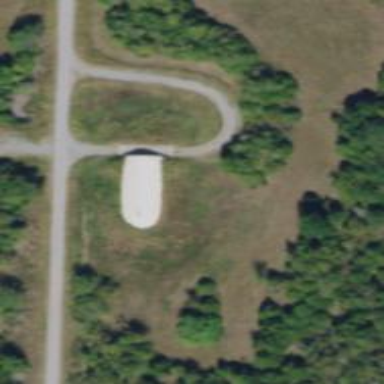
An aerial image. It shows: Military bunker.